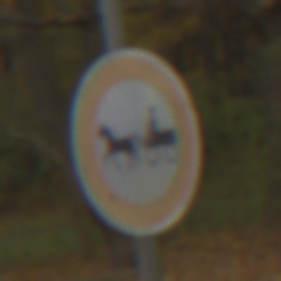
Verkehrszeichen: VerbotGespannfuhrwerke
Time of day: Midday
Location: Outdoor (Nature)
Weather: Overcast
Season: Autumn
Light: Natural